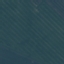
Land use / land cover: AnnualCrop